Question: I'm studying ReactJS and Firebase. My code works fine but when I decided to add another field to my database using the form from my site it shows me an error that it's not defined. I tried to hard-code the values but 'name_comment' doesn't change the values in my database at firebase. My code is shown below and the screenshot of the error.
My code:
'''
const AddProfList = () => {
const [name, setName] = useState('')
const [rating, setRating] = useState('')
const [comment, setComment] = useState('')
const classes = useStyles();
const handleChange = (event) => {
setRating(event.target.value);
};
function onSubmit(e){
e.preventDefault()
console.log()
firebase
.firestore()
.collection('names')
.add({
name,
name_comment: 'comment',
name_rating: parseInt(rating),
})
.then(() => {
setName('')
setRating('')
setComment('')
})
}
return(
<Paper className={classes.paper}>
<form onSubmit = {onSubmit}>
<h2>Add Professor Rating</h2>
<div className={classes.root} noValidate autoComplete="off">
<TextField
id="outlined-basic"
label="Prof's Name"
variant="outlined"
type="text"
value={name}
onChange={e => setName(e.currentTarget.value)}
/>
</div>
<FormControl variant="outlined" className={classes.formControl}>
<InputLabel id="demo-simple-select-outlined-label">Rating</InputLabel>
<Select
labelId="demo-simple-select-outlined-label"
id="demo-simple-select-outlined"
value={rating}
onChange={handleChange}
label="Rating"
>
<MenuItem value={1}>1</MenuItem>
<MenuItem value={2}>2</MenuItem>
<MenuItem value={3}>3</MenuItem>
<MenuItem value={4}>4</MenuItem>
<MenuItem value={5}>5</MenuItem>
<MenuItem value={6}>6</MenuItem>
<MenuItem value={7}>7</MenuItem>
<MenuItem value={8}>8</MenuItem>
<MenuItem value={9}>9</MenuItem>
<MenuItem value={10}>10</MenuItem>
</Select>
</FormControl>
<div className={classes.multilineSize}>
<TextField
id="outlined-multiline"
label="Comment"
multiline
rows={4}
variant="outlined"
type="text"
value={comment}
onChange={e => setComment(e.currentTarget.value)}
/>
</div>
<div className="button-margin">
<Button type="submit" variant="contained" color="primary">
Submit Rating
</Button>
</div>
</form>
</Paper>
);
}
'''
Screenshot of error message:

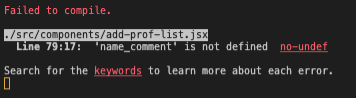
Answer: I have solved this issue. I changed 'const [comment, setComment] = useState('')' to 'const [name_comment, setComment] = useState('')'